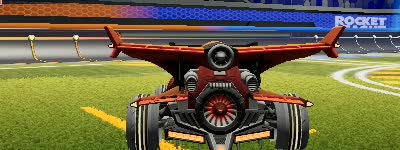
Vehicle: aftershock